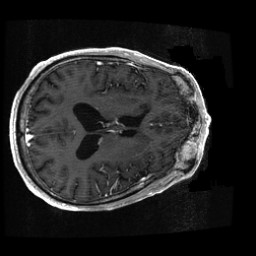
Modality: T1w
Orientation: axial
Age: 63
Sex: male
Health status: ill